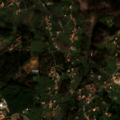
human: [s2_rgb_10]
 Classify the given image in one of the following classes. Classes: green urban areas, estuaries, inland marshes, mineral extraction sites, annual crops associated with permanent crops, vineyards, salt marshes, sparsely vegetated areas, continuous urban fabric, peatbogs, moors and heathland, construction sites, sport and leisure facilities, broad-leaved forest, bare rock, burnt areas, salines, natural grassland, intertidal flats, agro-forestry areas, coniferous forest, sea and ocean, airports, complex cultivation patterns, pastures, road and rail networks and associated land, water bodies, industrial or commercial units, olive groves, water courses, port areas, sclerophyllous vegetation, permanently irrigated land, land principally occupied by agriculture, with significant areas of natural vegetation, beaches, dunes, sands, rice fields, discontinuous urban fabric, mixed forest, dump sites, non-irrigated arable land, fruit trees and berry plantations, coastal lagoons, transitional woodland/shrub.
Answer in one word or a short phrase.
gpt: continuous urban fabric, complex cultivation patterns, mixed forest, transitional woodland/shrub, burnt areas